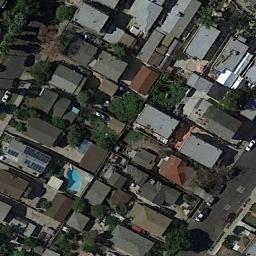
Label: dense_residential